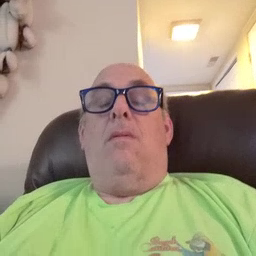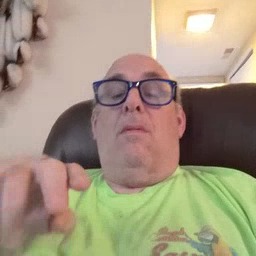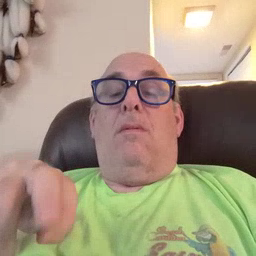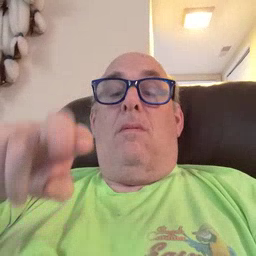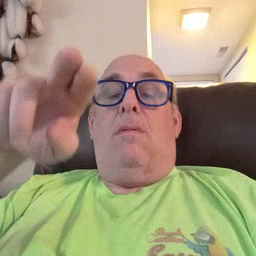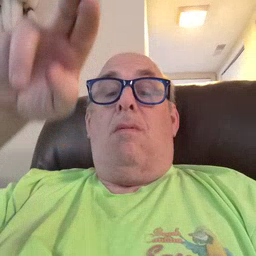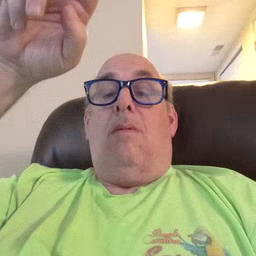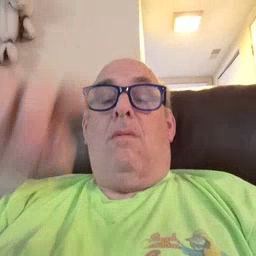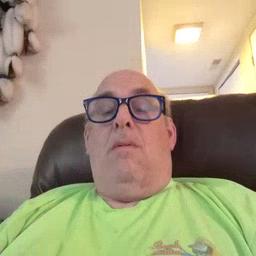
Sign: stairs